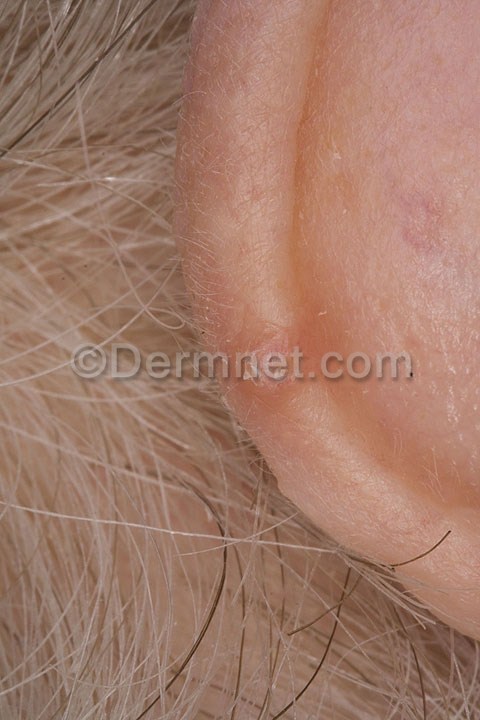
Disease: Seborrheic Keratoses and other Benign Tumors